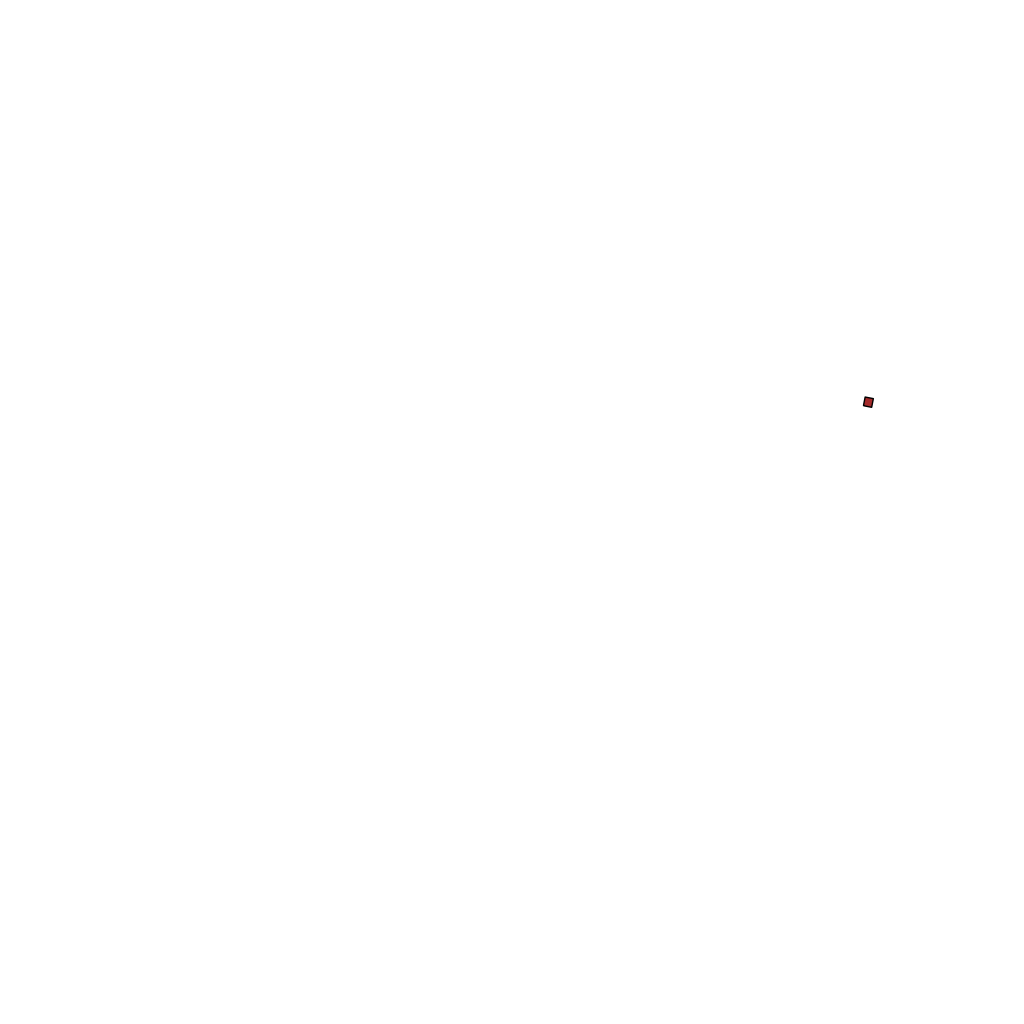
Tags: overhead vector_map, agriculture, recreation, individual_rise, density_1, Facility, 1.0 km²